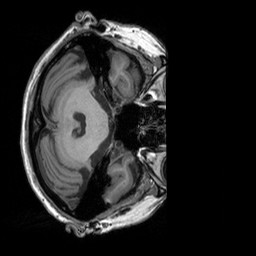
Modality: T1w
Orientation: axial
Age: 71
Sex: female
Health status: healthy
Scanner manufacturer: siemens
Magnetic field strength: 3 T
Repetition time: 2.3 s
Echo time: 0.00303 s